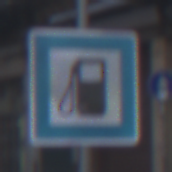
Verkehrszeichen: Tankstelle
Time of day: SunriseSunset
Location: Outdoor (Urban)
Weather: PartlyCloudy
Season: NotSpecified
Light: Natural